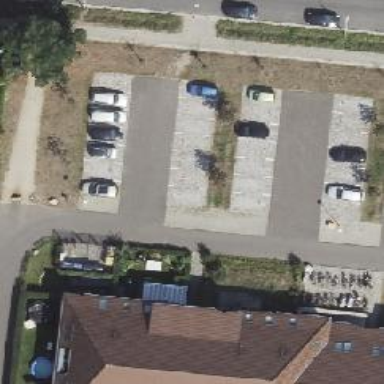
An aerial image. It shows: Asphalt parking aisle along service road.